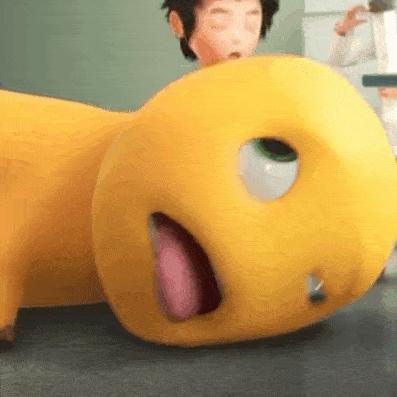
Label: nailong